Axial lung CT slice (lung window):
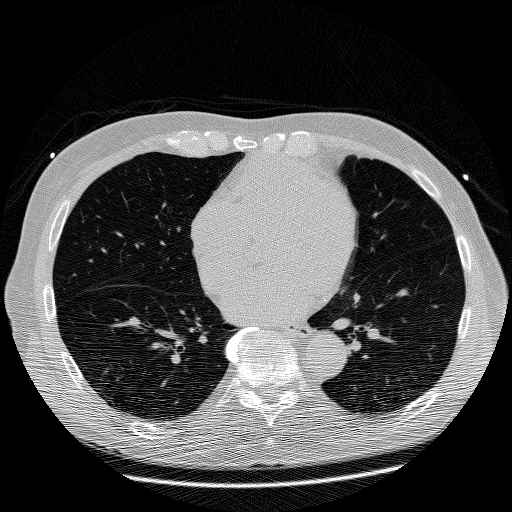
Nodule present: no